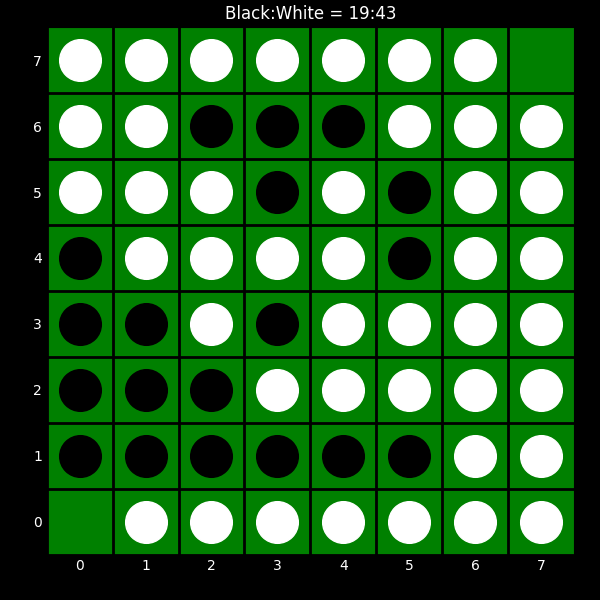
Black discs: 19
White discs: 43